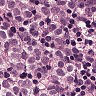
Metastatic tissue present: yes